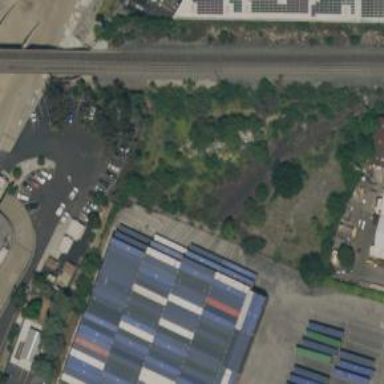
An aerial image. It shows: Disused railway spur service.